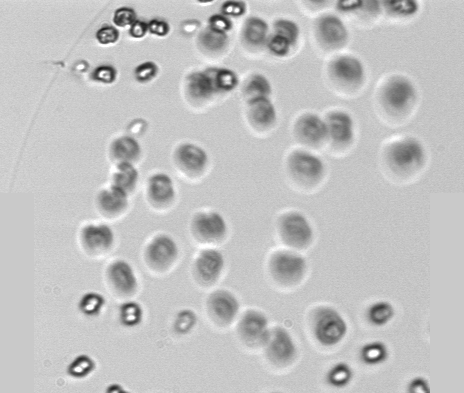
Label: Phaeocystis